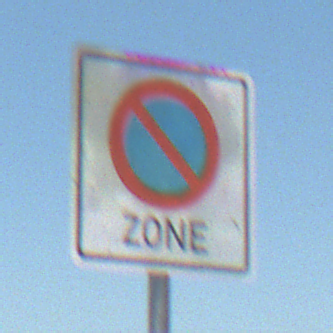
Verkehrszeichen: BeginnEingeschraenktesHalteverbotZone
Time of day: Midday
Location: Outdoor (Nature)
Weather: Clear
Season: NotSpecified
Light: Natural